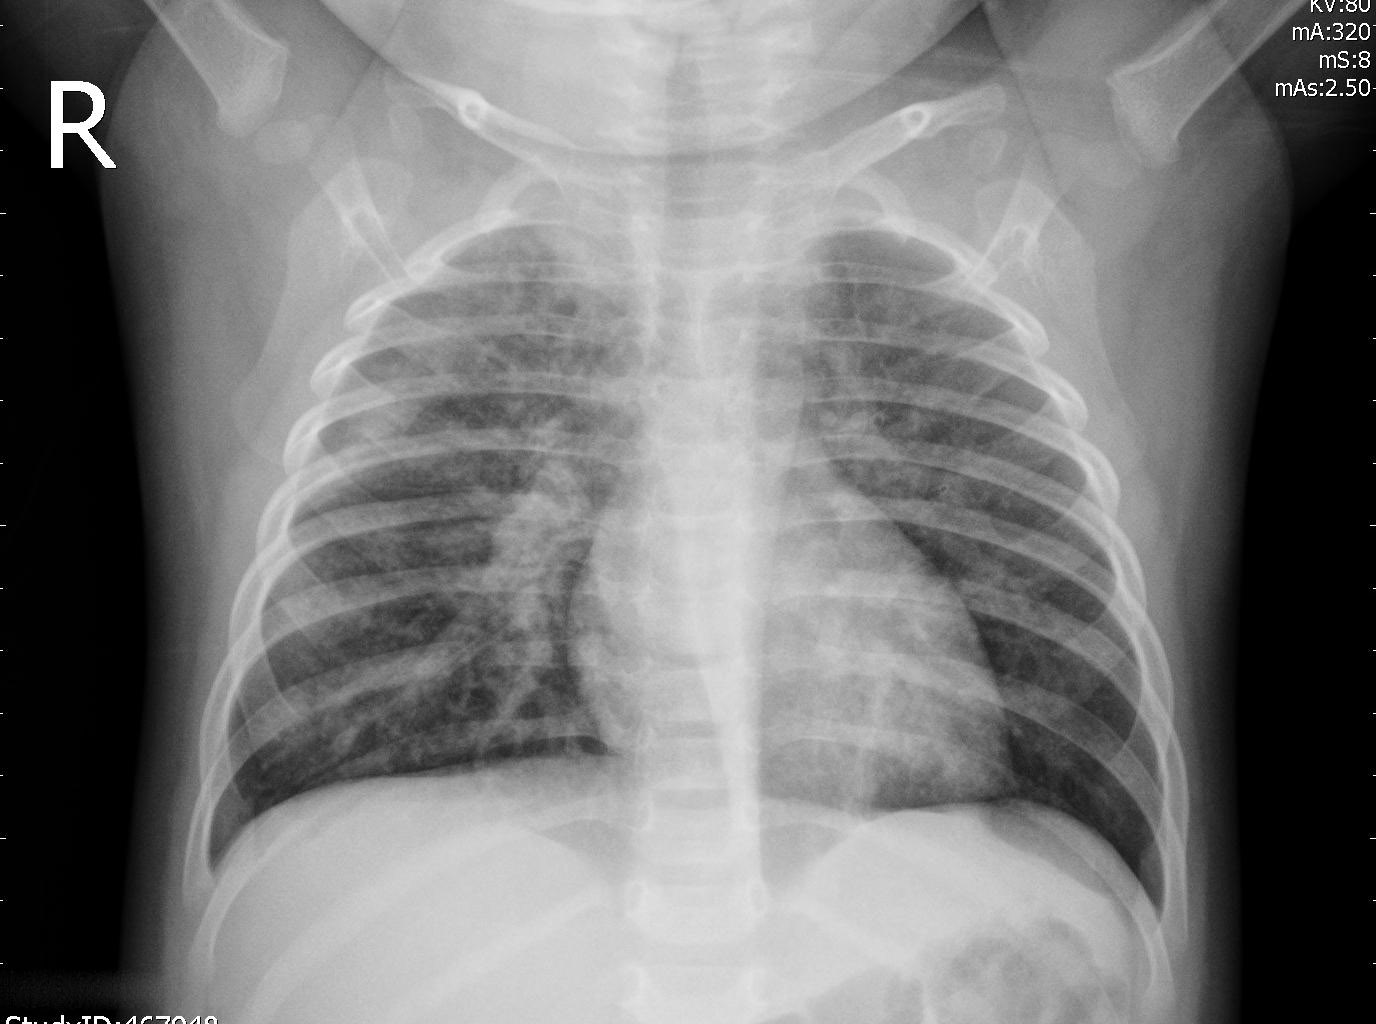
Diagnosis: PNEUMONIA